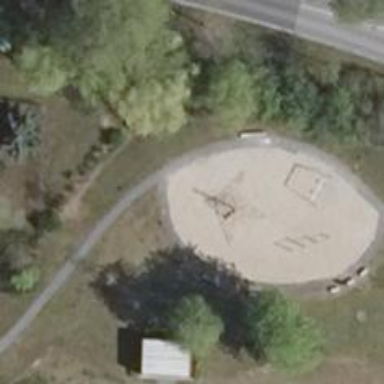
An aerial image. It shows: Playground featuring climbing frame.